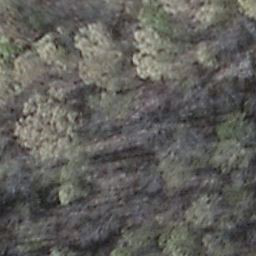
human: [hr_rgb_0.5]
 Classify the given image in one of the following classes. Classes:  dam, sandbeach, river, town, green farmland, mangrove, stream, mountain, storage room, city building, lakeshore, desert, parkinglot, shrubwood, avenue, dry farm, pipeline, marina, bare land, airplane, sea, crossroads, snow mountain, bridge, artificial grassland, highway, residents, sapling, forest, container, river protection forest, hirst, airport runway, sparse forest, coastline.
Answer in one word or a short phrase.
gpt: shrubwood